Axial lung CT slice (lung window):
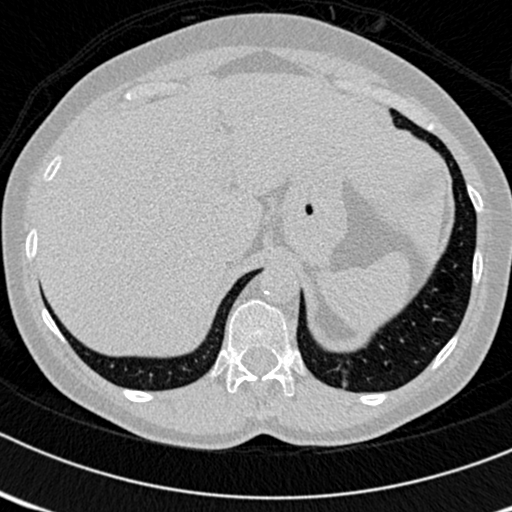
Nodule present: no